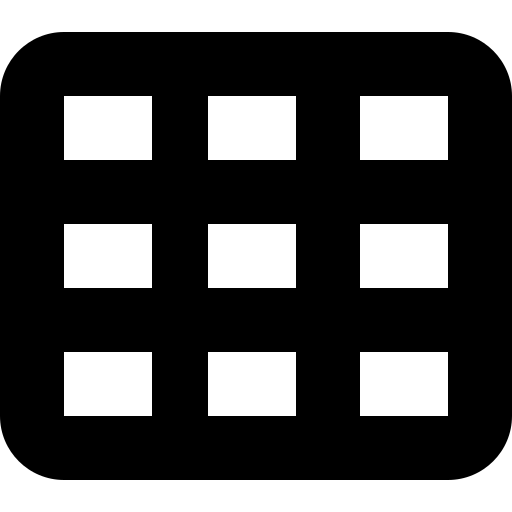
Tags: icon, FontAwesome, fa-icon, solid, table, cells